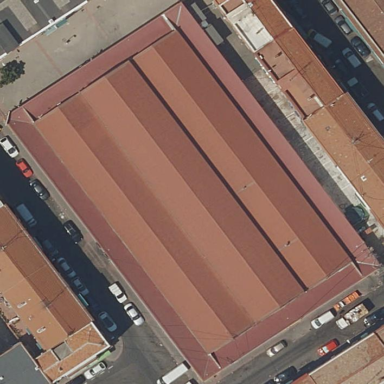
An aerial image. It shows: Commercial building that serves as marketplace.